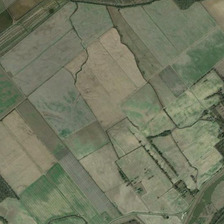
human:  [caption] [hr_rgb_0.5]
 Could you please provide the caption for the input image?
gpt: many pieces of green farmlands are together .

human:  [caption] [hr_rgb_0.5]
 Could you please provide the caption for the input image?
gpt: a piece of terraced fields similar .

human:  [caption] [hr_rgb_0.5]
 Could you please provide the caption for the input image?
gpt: there are several vacant places in the field .

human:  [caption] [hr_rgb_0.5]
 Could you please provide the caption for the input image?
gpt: many pieces of green farmlands are together .

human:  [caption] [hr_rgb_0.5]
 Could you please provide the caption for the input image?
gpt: a piece of terraced fields similar .